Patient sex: M
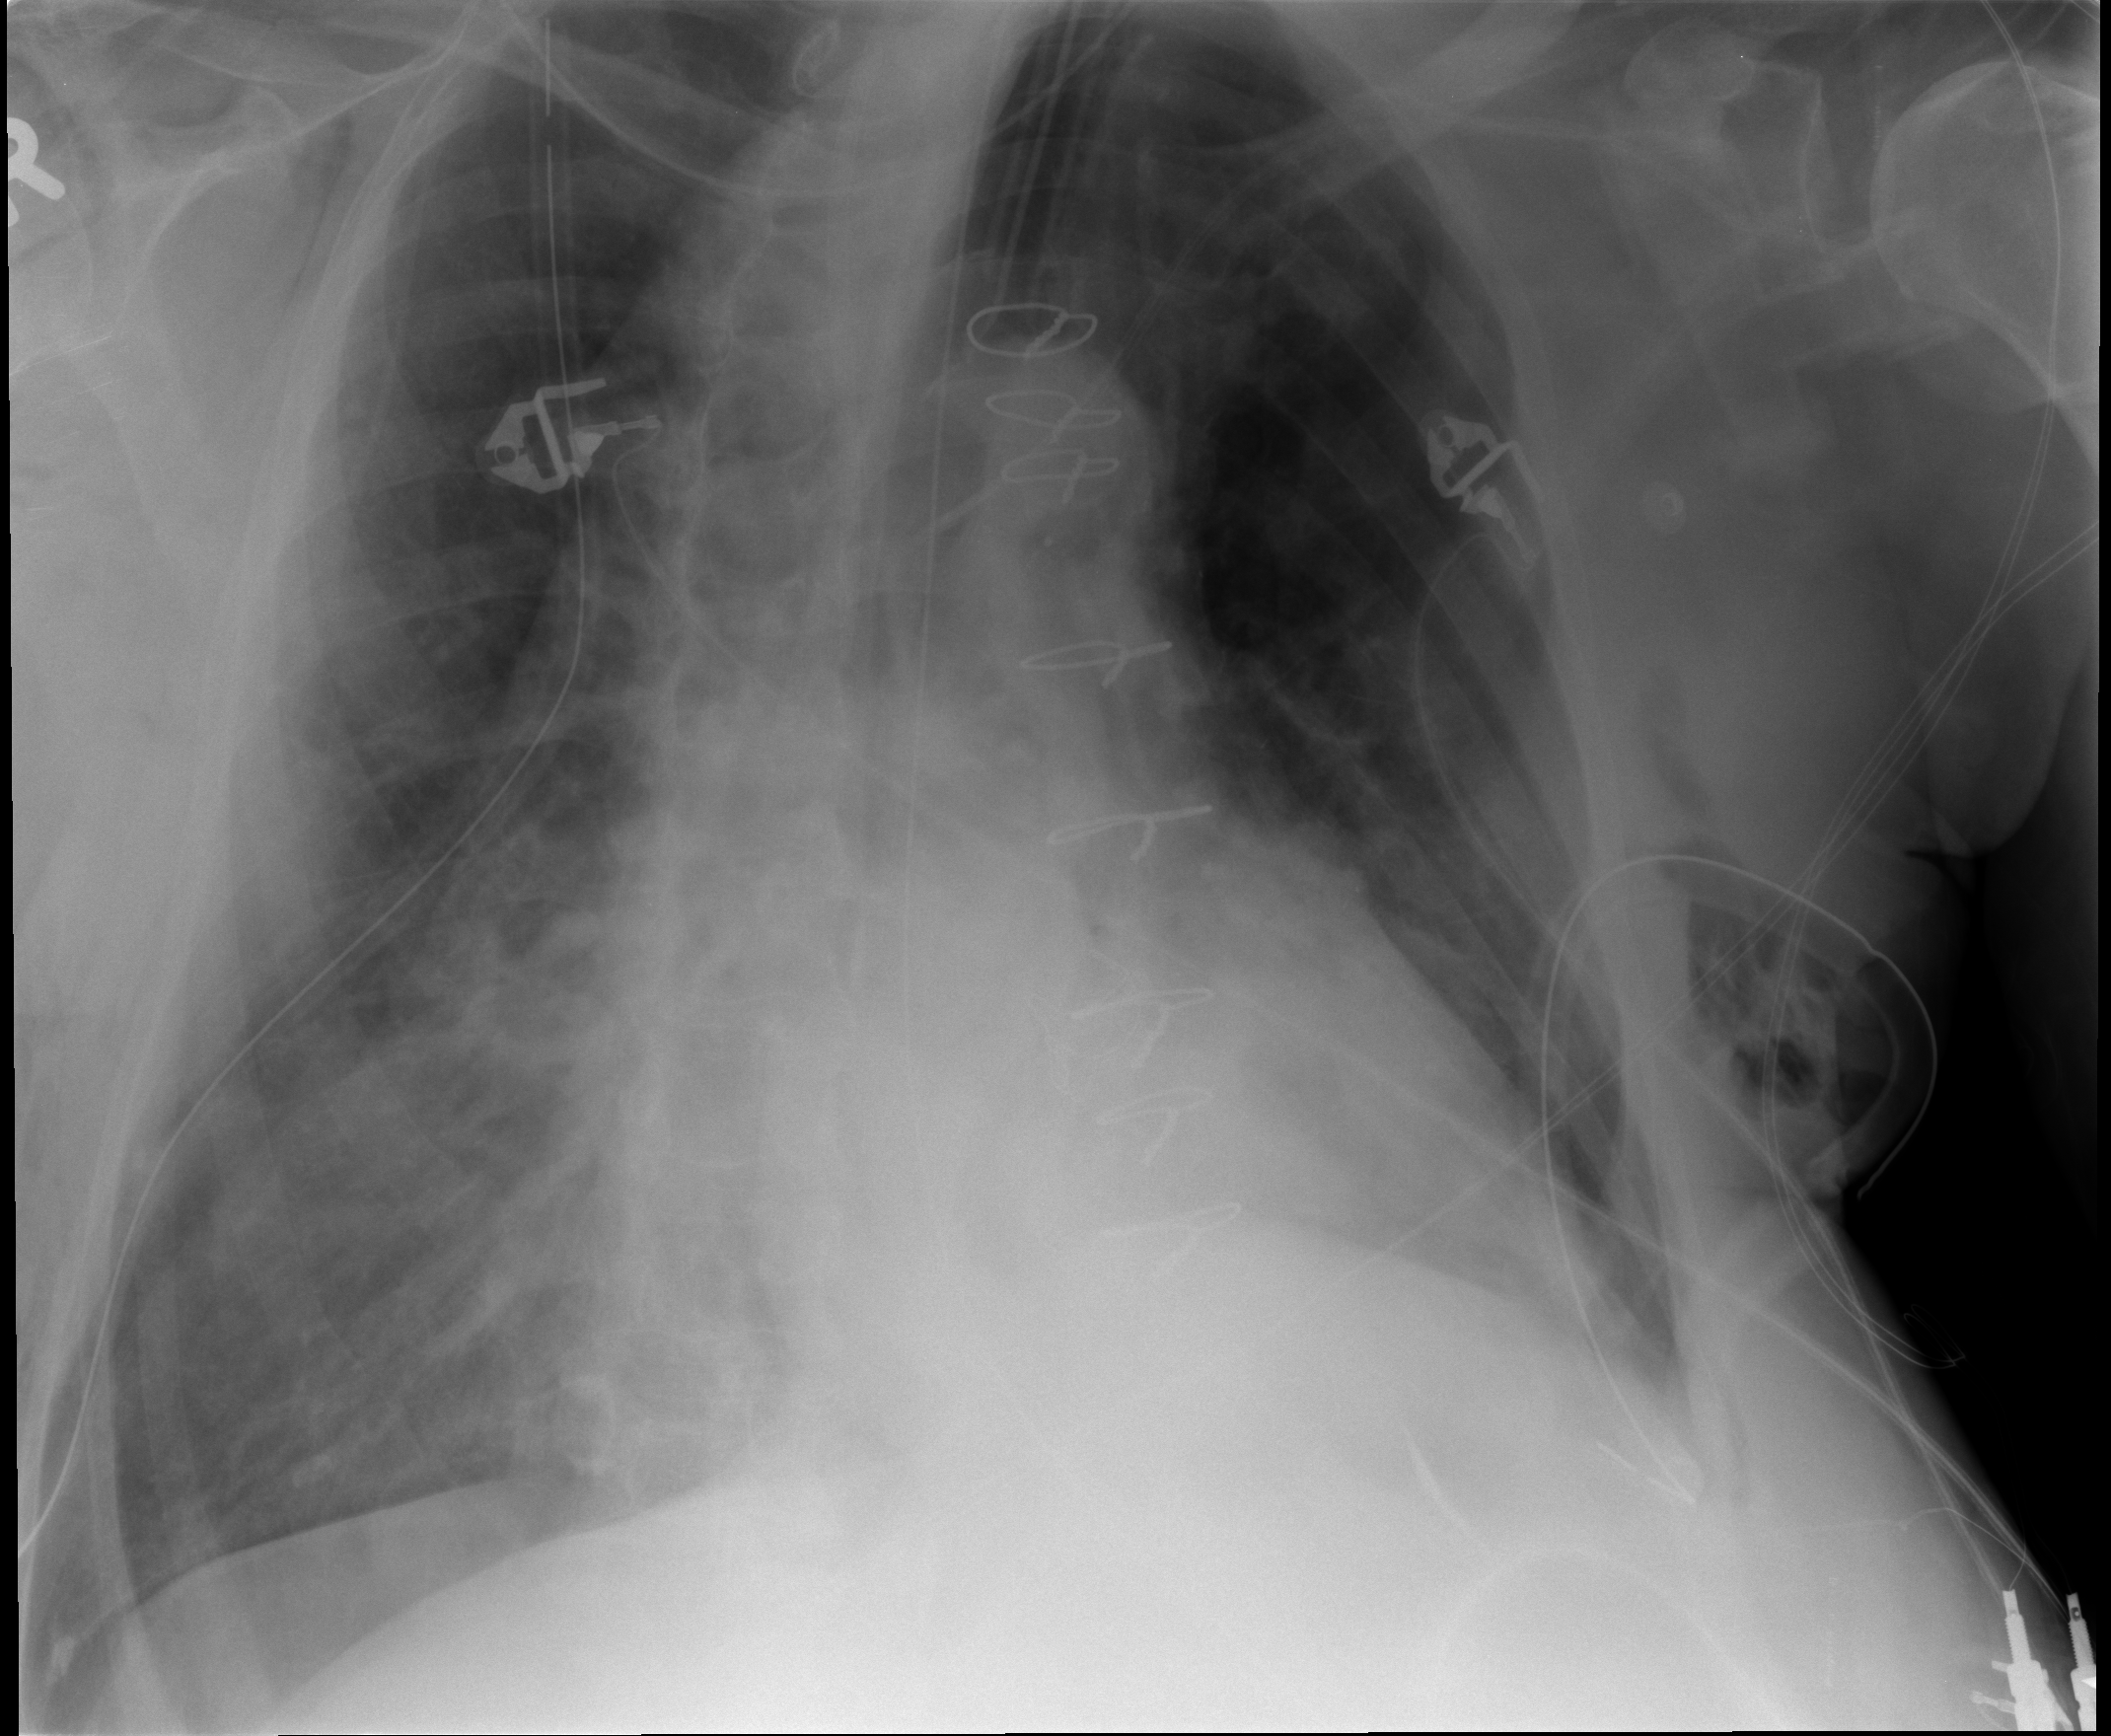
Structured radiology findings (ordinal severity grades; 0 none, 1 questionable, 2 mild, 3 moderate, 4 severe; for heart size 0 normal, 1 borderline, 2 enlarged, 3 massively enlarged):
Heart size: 1
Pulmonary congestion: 1
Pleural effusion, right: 0
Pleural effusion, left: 0
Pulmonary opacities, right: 2
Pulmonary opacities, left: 0
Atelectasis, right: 2
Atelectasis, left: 3